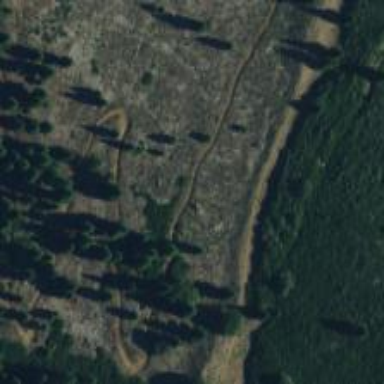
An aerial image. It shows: Path.